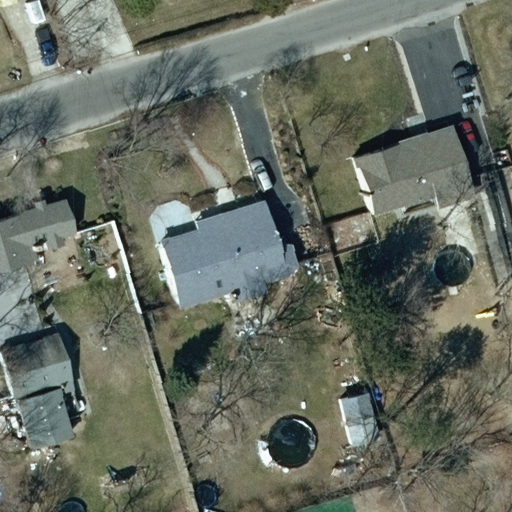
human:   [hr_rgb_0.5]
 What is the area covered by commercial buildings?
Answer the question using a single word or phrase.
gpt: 0m2

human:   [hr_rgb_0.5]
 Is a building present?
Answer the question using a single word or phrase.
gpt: yes

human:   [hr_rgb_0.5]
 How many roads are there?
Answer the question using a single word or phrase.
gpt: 1

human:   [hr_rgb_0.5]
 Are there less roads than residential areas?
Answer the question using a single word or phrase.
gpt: no

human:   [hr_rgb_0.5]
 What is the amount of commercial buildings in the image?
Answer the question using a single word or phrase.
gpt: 0

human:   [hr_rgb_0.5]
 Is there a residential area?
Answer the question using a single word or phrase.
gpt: yes

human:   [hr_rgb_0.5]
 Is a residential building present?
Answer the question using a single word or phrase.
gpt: yes

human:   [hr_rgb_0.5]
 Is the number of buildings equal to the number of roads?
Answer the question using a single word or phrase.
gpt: no

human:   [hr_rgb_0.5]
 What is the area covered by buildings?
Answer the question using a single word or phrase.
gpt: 1109m2

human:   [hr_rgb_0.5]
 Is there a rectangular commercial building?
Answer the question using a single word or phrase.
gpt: no

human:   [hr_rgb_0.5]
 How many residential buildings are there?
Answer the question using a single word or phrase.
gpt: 4

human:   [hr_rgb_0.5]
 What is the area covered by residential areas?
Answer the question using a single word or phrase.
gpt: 10619m2

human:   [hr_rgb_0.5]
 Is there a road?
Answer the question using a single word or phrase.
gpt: yes

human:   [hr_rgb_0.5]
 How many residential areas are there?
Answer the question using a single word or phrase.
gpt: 1

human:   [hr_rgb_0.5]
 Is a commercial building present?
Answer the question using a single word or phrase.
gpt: no

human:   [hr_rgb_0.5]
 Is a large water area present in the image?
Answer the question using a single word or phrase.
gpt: no

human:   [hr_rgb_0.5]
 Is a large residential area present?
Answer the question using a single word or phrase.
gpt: yes

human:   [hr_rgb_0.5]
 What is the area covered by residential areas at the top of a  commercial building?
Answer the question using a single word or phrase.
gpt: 0m2

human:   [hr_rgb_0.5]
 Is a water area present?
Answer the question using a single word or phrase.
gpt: no

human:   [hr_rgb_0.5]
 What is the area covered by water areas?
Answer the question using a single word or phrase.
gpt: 0m2

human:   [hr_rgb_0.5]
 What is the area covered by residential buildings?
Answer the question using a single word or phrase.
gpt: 1109m2

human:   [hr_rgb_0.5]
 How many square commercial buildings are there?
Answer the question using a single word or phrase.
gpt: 0

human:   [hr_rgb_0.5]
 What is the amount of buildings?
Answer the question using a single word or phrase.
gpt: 4

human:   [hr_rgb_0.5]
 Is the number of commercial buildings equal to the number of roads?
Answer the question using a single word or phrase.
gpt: no

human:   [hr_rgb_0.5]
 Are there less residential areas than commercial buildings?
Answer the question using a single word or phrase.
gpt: no

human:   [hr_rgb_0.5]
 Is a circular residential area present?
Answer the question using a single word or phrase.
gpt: no

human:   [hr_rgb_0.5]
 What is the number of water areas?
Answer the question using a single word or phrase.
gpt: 0

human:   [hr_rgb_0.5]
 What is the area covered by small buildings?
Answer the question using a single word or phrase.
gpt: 0m2

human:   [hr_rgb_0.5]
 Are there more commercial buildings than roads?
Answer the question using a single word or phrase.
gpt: no

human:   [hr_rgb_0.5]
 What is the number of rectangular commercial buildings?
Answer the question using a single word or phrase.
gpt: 0

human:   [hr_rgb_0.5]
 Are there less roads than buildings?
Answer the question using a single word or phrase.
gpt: yes

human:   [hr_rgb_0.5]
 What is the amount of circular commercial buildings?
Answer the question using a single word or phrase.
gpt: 0

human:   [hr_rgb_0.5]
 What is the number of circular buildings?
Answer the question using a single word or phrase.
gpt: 0

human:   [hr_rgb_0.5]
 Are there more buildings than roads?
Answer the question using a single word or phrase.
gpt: yes

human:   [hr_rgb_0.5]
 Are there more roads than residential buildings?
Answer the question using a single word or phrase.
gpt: no

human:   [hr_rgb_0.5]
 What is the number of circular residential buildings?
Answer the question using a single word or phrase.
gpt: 0

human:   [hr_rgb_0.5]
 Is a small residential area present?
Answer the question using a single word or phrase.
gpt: no

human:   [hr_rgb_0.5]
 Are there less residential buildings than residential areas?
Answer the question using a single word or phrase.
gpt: no

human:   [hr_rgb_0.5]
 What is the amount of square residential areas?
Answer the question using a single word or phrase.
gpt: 0

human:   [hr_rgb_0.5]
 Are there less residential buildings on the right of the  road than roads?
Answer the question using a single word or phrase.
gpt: no

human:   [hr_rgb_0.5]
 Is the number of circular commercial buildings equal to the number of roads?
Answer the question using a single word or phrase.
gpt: no

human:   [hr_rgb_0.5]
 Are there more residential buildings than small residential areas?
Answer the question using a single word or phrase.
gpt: yes

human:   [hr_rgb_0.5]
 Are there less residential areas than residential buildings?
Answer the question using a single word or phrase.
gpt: yes

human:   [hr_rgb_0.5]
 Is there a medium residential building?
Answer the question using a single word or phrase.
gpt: yes

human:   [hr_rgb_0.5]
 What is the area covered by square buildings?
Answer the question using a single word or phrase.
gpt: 0m2

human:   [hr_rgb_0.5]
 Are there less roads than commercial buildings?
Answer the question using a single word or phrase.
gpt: no

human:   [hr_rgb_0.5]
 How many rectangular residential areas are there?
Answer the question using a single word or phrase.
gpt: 1

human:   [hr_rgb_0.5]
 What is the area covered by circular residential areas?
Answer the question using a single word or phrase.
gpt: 0m2

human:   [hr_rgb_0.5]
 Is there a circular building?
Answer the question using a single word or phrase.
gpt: no

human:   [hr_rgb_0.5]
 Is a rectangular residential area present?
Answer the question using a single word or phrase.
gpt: yes

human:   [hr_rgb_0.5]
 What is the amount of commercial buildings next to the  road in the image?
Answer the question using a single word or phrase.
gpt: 0

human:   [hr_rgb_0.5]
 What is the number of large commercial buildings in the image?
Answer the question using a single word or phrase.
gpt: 0

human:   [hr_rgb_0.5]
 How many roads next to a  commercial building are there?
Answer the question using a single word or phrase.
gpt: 0

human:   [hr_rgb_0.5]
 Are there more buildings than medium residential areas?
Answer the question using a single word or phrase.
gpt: yes

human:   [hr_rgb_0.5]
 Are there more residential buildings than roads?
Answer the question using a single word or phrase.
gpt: yes

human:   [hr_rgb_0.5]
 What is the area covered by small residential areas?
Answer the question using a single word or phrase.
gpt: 0m2

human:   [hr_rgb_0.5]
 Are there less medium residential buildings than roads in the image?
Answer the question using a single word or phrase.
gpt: no

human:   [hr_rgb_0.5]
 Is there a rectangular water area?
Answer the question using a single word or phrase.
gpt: no

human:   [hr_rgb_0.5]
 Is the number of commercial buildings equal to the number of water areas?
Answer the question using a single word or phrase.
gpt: yes

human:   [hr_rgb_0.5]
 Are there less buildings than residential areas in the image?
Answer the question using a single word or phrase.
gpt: no

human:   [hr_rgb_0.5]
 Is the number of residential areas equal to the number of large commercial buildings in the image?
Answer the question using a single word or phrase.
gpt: no

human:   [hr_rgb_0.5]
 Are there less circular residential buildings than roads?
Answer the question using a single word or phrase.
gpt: yes

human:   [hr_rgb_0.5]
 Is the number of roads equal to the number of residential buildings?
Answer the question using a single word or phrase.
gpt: no

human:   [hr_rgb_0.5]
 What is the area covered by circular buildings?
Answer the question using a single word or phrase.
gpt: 0m2